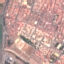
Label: Residential